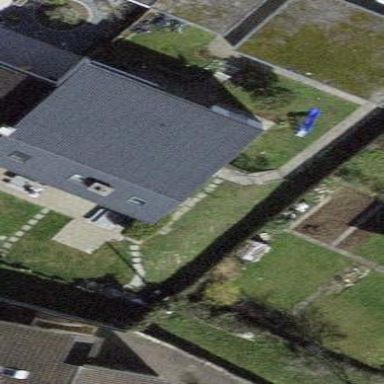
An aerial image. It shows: Building with tiled roof.